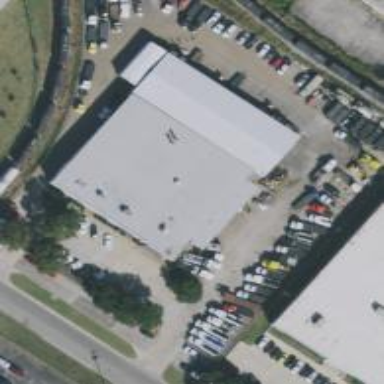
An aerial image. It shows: Warehouse building.